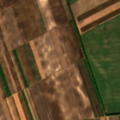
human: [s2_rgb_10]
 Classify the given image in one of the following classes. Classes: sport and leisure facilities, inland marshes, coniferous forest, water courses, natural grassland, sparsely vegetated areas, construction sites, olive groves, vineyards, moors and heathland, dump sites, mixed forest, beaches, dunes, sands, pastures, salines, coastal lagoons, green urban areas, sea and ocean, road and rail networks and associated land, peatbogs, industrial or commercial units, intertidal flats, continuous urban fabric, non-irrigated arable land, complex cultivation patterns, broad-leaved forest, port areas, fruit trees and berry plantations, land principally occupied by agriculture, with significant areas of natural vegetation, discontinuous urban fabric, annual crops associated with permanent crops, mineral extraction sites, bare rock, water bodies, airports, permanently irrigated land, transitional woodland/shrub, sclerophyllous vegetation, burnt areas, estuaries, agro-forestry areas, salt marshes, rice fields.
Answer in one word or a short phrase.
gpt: non-irrigated arable land